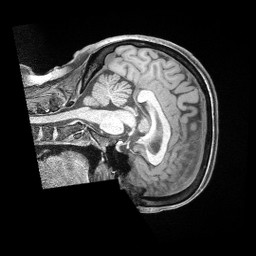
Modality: T1w
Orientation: sagittal
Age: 41
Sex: female
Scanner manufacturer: siemens
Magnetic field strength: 3 T
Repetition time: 2 s
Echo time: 0.00211 s